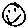
Label: smiley face